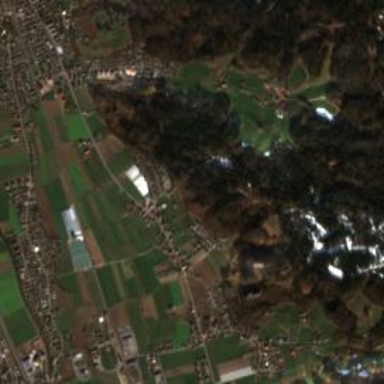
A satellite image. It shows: Picturesque farmland scene.